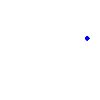
Particle: kaon